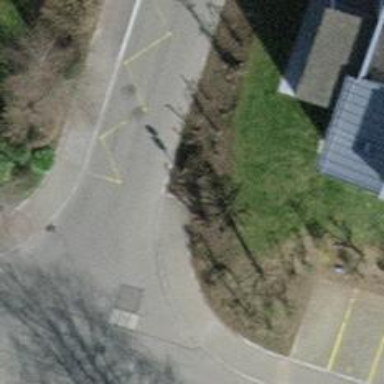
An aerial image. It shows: Bus stop equipped with public transport stop position.